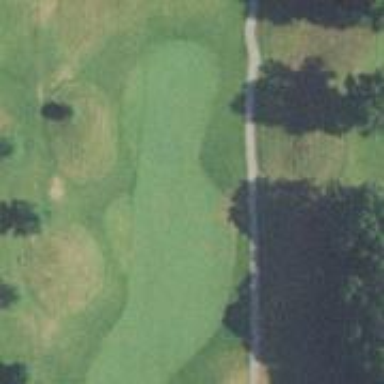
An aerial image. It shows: Path for both roads and golfers.